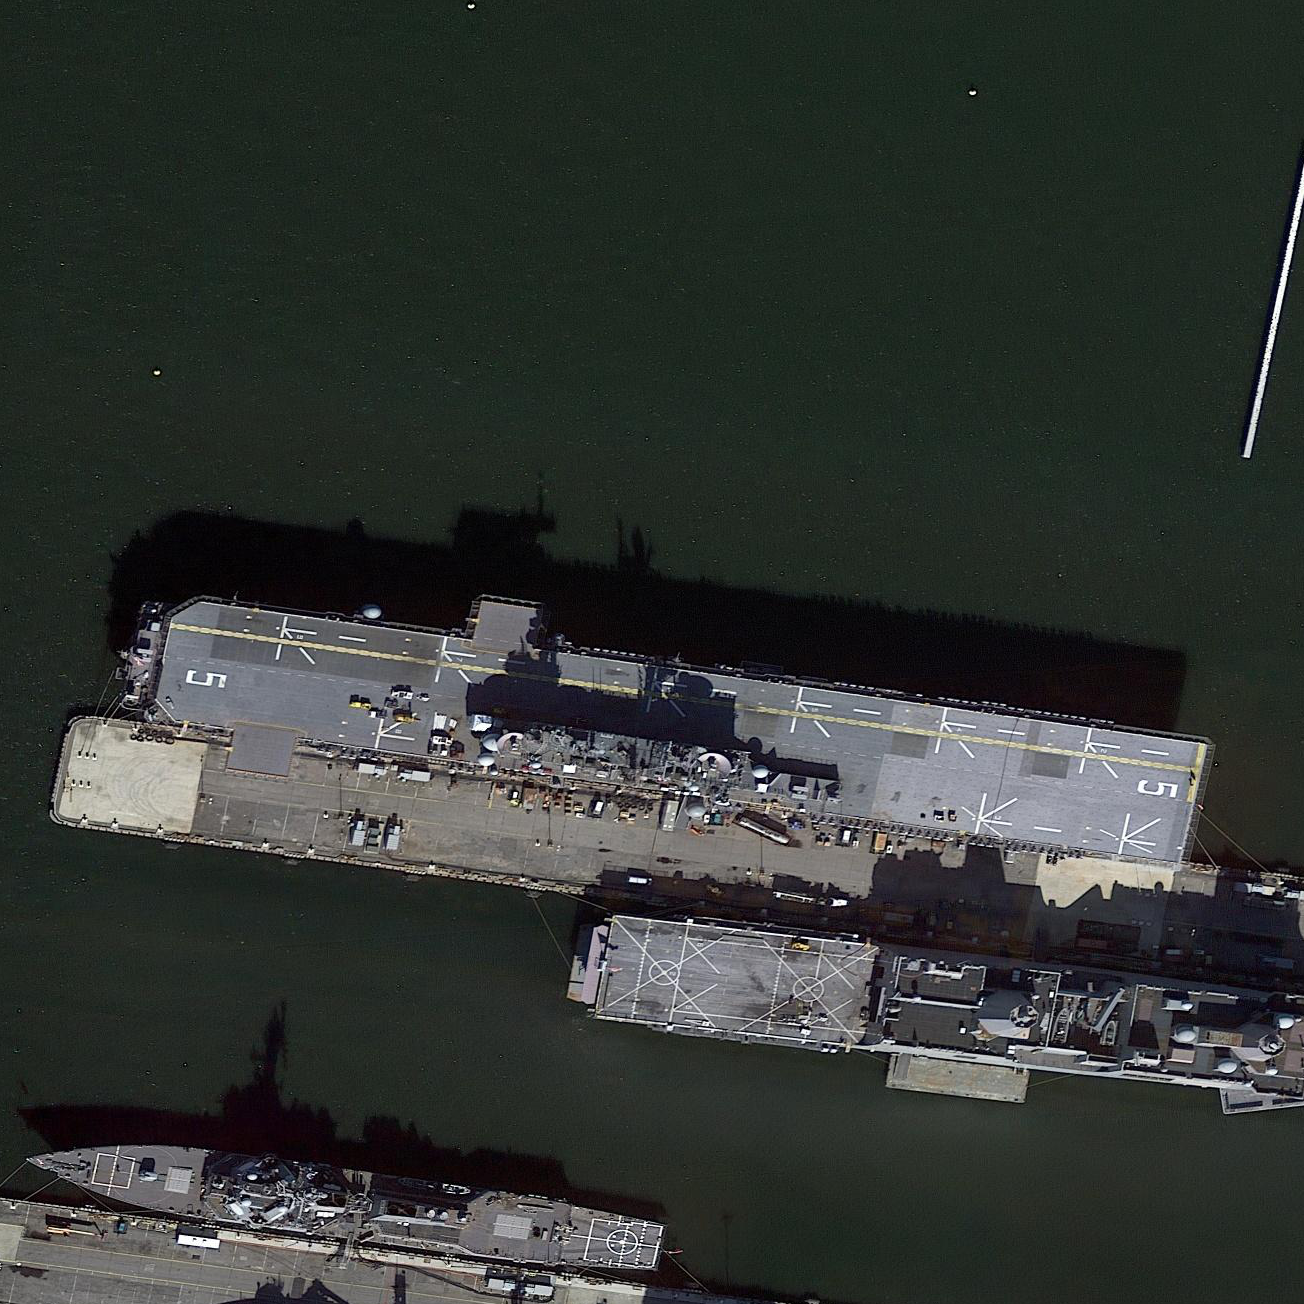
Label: Wasp-class_assault_ship